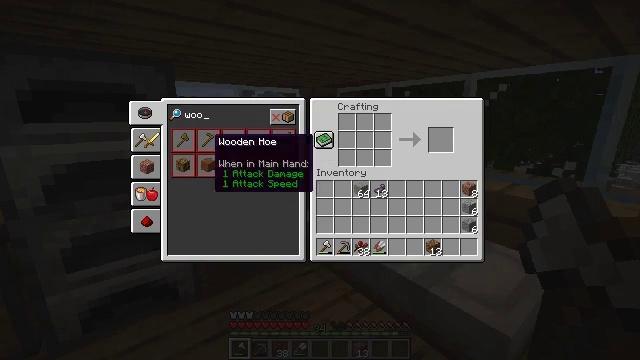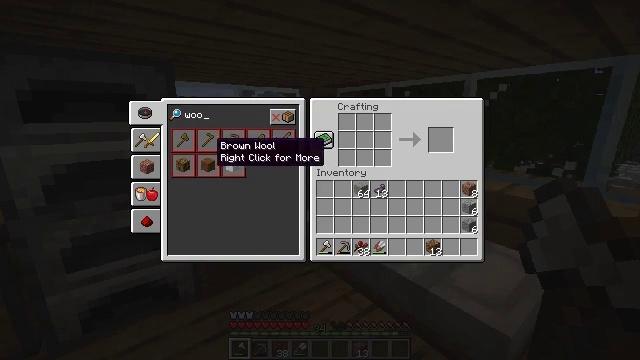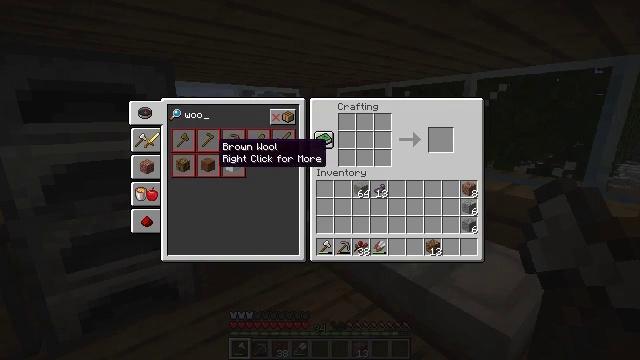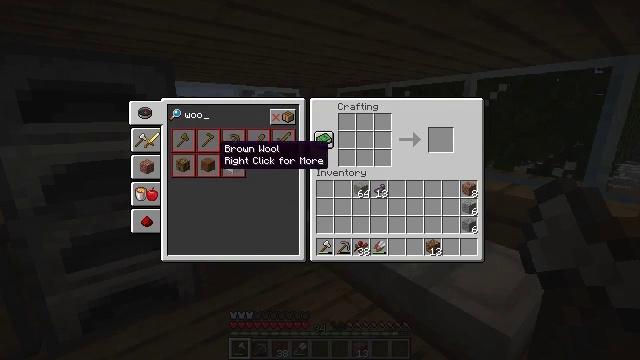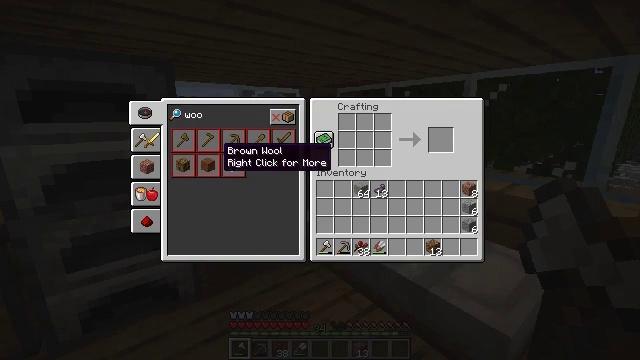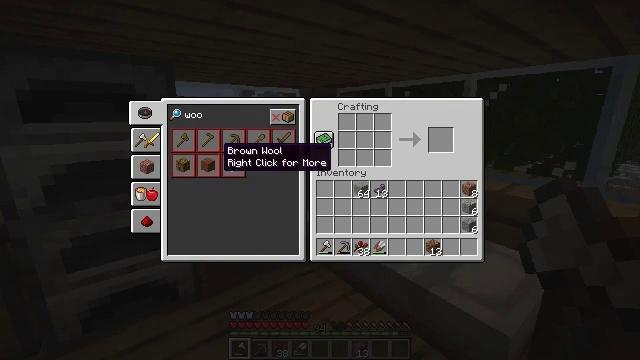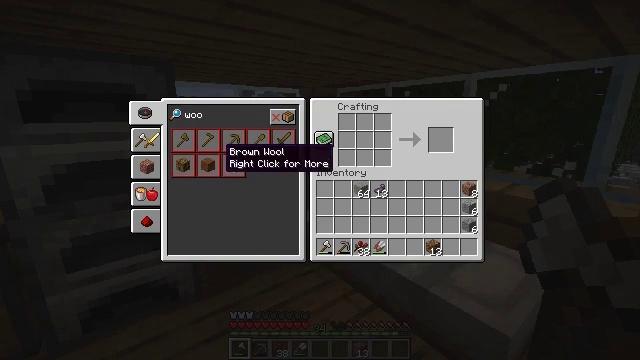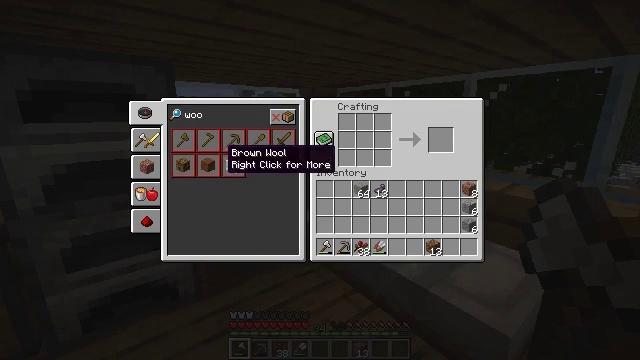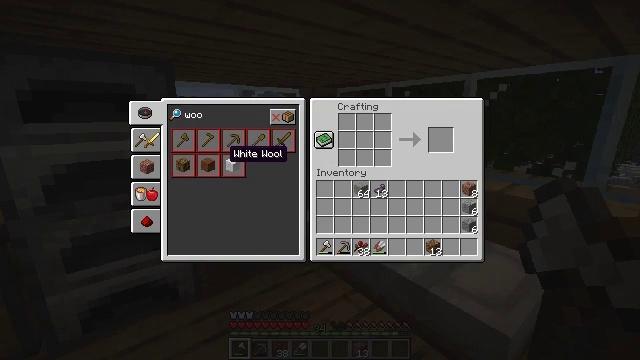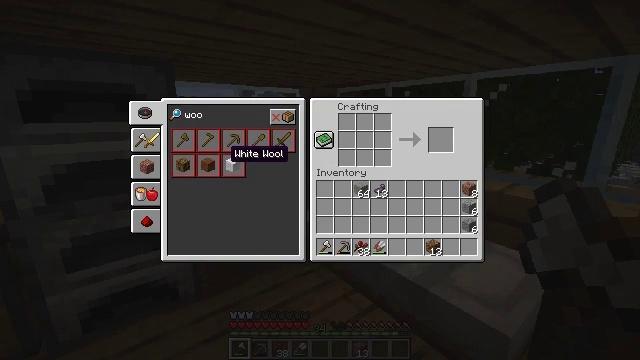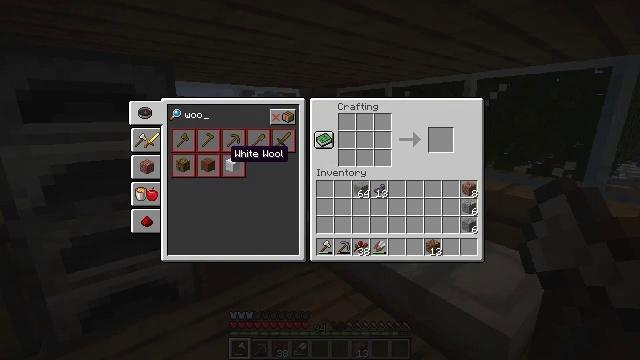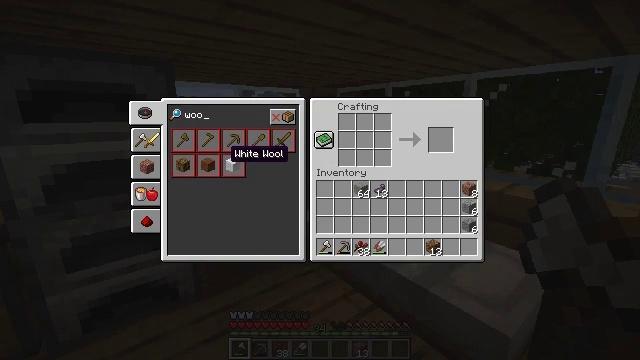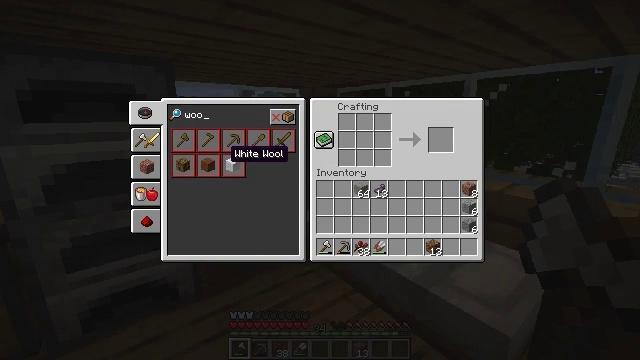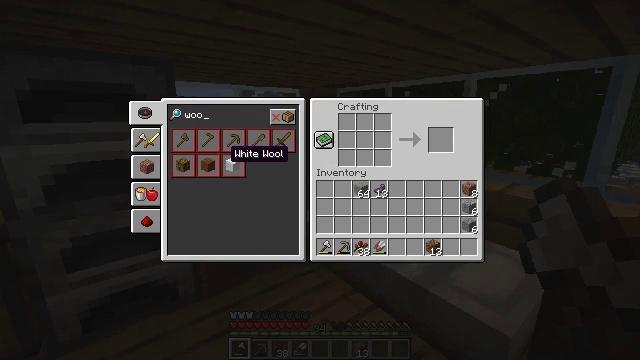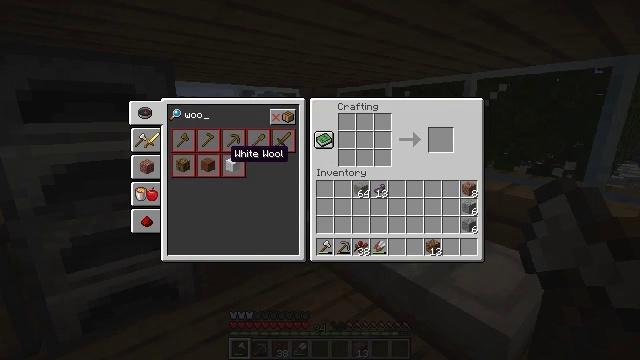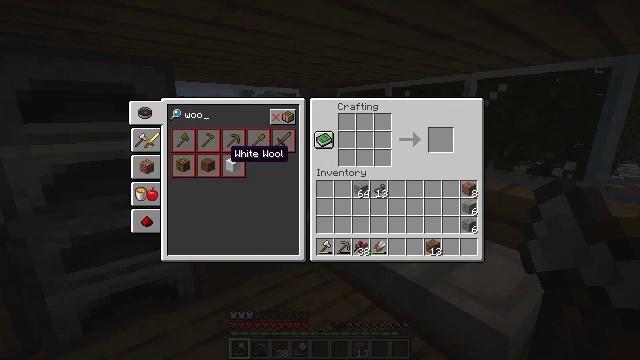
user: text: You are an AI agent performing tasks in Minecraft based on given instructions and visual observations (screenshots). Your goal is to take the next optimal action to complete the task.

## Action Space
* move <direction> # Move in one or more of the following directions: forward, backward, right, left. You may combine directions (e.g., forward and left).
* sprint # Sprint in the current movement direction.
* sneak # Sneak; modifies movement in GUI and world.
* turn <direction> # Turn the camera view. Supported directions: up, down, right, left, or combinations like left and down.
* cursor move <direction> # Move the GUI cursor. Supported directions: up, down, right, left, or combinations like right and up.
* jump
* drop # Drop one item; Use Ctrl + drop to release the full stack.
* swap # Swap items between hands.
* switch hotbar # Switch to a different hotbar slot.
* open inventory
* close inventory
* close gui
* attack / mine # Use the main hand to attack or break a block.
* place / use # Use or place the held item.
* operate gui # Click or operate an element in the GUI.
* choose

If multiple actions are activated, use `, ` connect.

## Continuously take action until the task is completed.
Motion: motion action
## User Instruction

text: Turn ink sacs or wither roses into black dye.
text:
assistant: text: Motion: no_op
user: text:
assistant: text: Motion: no_op
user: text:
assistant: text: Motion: no_op
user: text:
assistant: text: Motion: no_op
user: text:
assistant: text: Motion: no_op
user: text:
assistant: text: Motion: no_op
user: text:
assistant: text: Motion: no_op
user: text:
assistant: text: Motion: no_op
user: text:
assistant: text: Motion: no_op
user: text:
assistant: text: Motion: no_op
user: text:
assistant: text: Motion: no_op
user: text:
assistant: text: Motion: no_op
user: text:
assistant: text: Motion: no_op
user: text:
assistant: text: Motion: no_op
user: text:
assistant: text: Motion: no_op
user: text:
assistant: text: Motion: no_op
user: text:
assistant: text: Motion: no_op
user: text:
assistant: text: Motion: no_op
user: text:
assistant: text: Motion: no_op
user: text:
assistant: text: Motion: no_op
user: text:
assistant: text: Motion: operate gui
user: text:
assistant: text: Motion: operate gui
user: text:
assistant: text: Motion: operate gui
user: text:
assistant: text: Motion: no_op
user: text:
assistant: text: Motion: no_op
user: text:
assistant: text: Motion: no_op
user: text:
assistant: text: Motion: no_op
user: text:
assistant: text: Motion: no_op
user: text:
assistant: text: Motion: no_op
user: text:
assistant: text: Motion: no_op